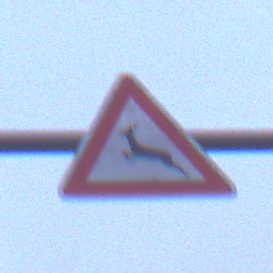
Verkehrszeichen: WildwechselRechts
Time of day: SunriseSunset
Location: Outdoor (Urban)
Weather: Overcast
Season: NotSpecified
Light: Natural